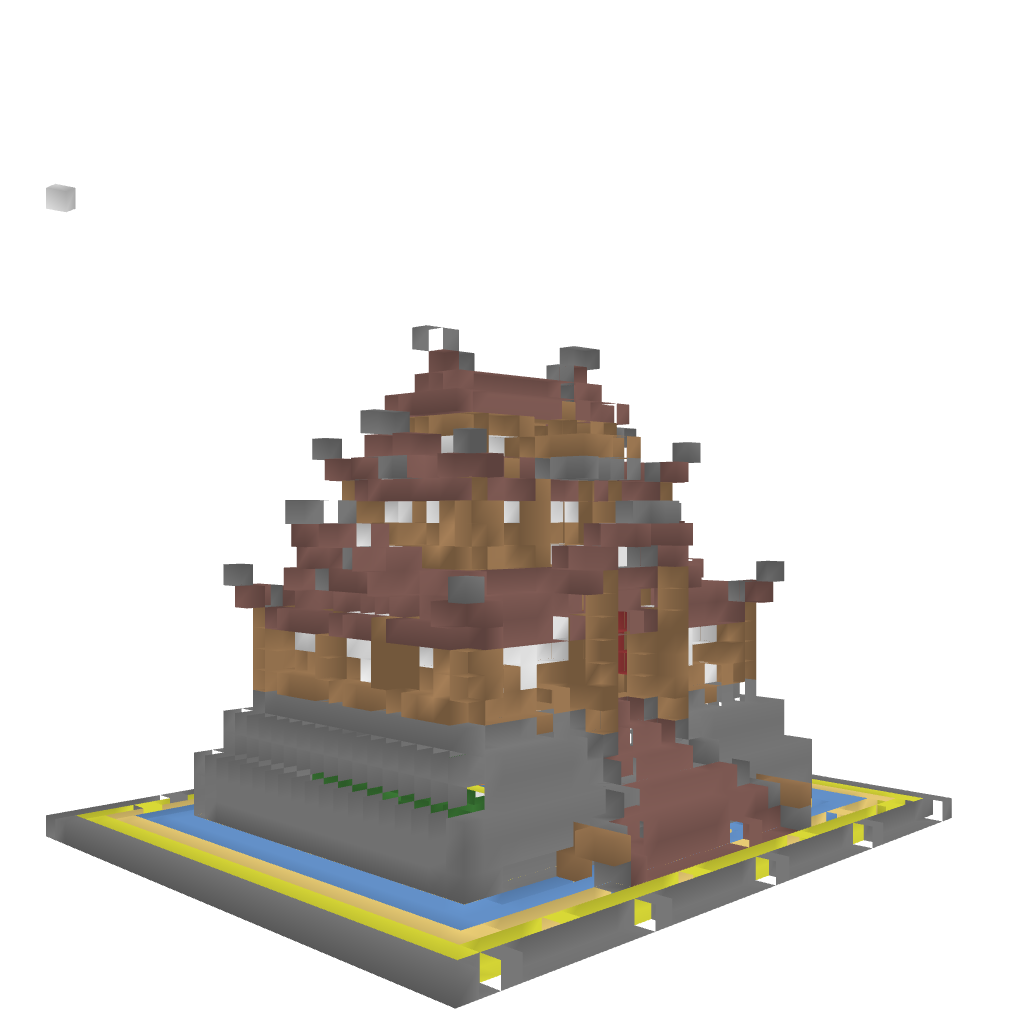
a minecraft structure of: Supreme Class Asian Style House bad low quality